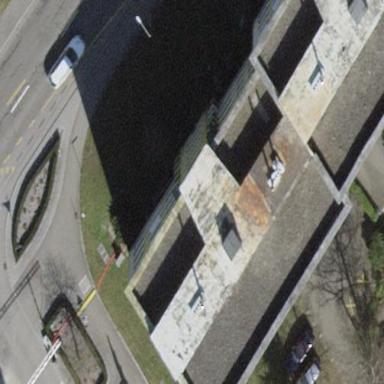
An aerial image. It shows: Building with flat roof.